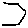
Label: hexagon